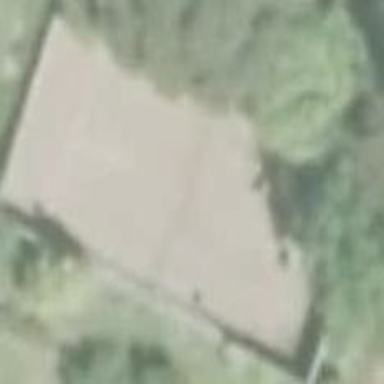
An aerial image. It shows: Tennis court on pitch.